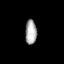
Tissue: prostate
Cell type: T cells
Senescence score: 0.7439
Nuclear area (px): 275
Mean DAPI intensity: 169.964